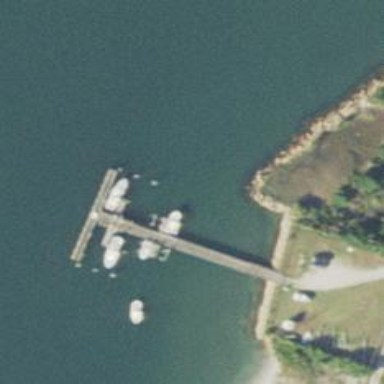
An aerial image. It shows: Man-made pier.